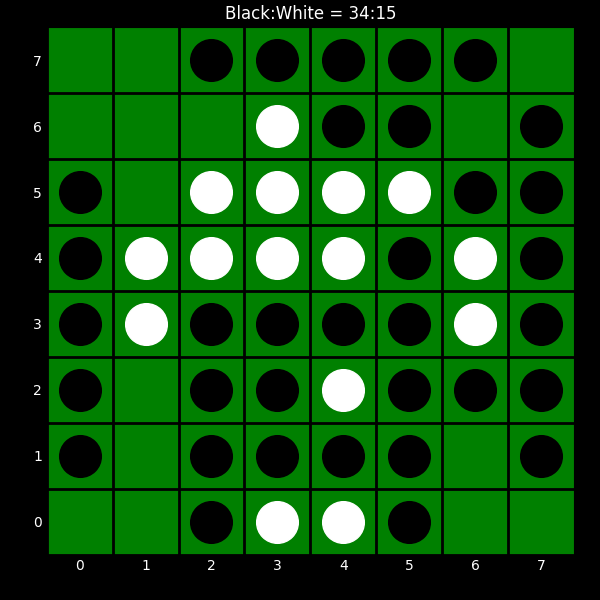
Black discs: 34
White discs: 15